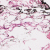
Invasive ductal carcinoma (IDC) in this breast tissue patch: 0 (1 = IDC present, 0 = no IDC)